Question: I have a bootstrap nav similar to this below
'''
<div class="navbar navbar-inverse navbar-fixed-top">
<div class="navbar-inner">
<div class="container">
<ul class="nav">
<li>
<a href="about"><i class="icon-info"></i><span class="no-width">About</span></a>
</li>
</ul>
</div>
</div>
</div>
'''
And for the .no-width class I set the css to
'''
.no-width {
width: 0px;
}
'''
However, the span ends up having a width: auto? Why is this so? How can I make the span in the navbar have no width?
Here is what is what I see for the computed style when I inspect the span in chrome

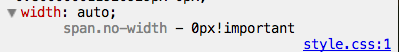
Answer: You may try
'''
a span.no-width {
width: 0px !important;
display:inline !important;
}
'''
Or this one
'''
div.container ul.nav li a span.no-width {
width: 0px !important;
display:inline !important;
}
'''
Problem (question was not clear) was something else realized from the chat/comments and solution is :
'''
ul.nav li a span.no-width {
display: inline-block;
width:0px;
}
'''
'''
$('span.no-width').animate({ 'display':'inline', 'width':'100px' },2000);
'''
<URL>